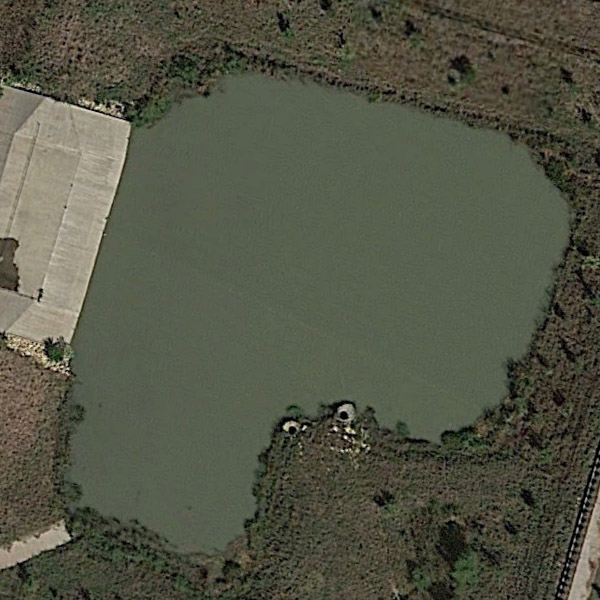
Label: Pond